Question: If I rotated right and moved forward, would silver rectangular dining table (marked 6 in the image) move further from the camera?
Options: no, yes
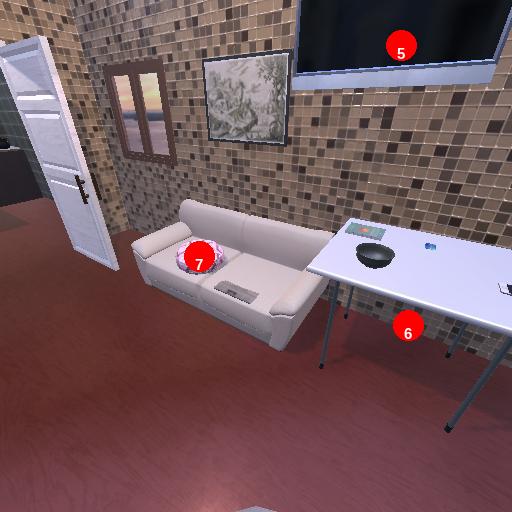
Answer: no